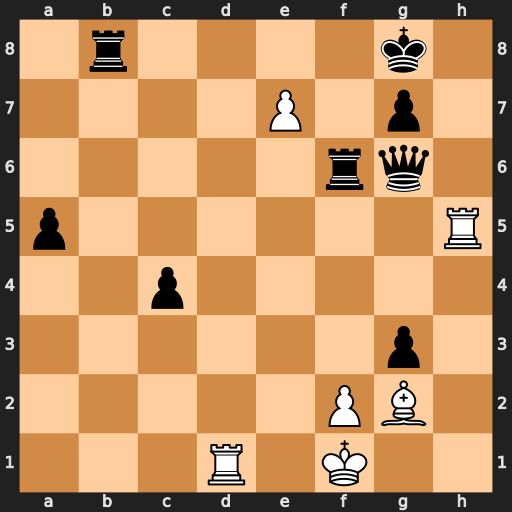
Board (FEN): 1r4k1/4P1p1/5rq1/p6R/2p5/6p1/5PB1/3R1K2
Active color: w
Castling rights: -
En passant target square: -
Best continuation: Rd8+ Qe8 Bd5+ Rf7 Rf5